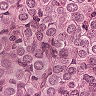
Metastatic tissue present: yes